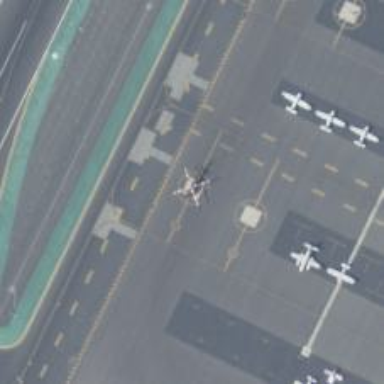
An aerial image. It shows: Image of helipad at airport.